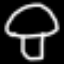
Label: mushroom